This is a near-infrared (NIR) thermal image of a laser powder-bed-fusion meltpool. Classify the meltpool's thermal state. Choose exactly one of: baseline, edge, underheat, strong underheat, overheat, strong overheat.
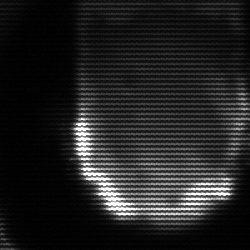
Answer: baseline